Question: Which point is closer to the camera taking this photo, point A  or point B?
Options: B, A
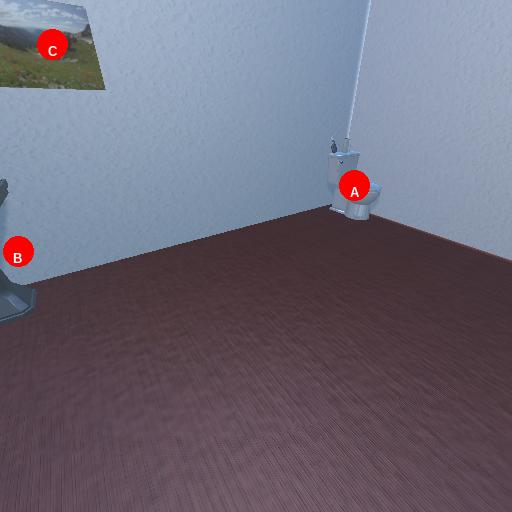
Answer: B